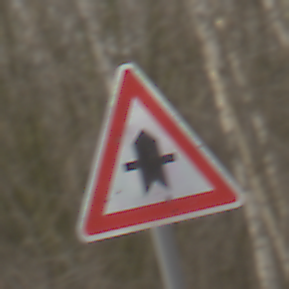
Verkehrszeichen: Vorfahrt
Umgebung: Outdoor, Nature
Tageszeit: MorningAfternoon
Wetter: PartlyCloudy
Licht: Natural
Jahreszeit: Winter
Kontrast: MediumContrast